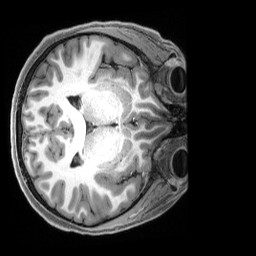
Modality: T1w
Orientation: axial
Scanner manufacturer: siemens
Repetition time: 2.5 s
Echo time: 0.00231 s